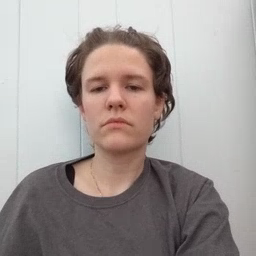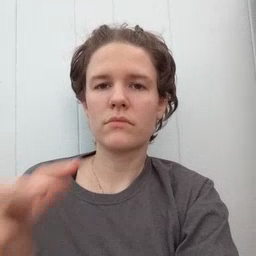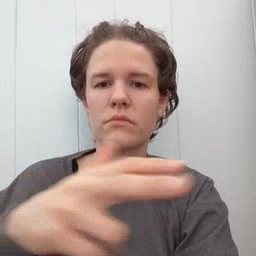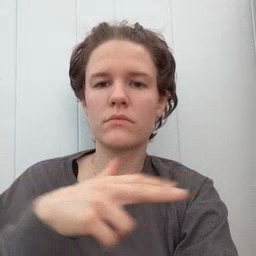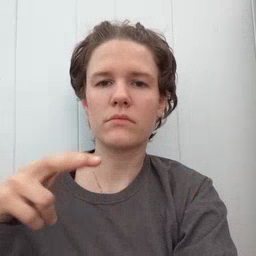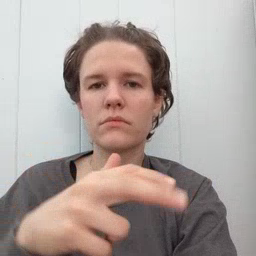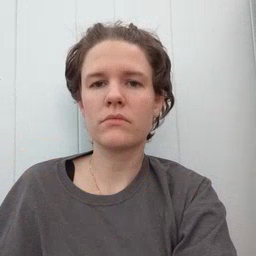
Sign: helicopter